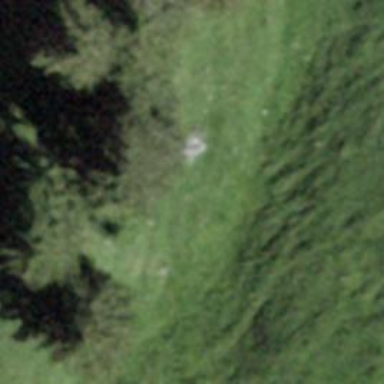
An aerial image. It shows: Single tag "natural: tree."